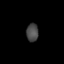
Tissue: skin
Cell type: Fibroblasts
Senescence score: 0.7645
Nuclear area (px): 215
Mean DAPI intensity: 71.205